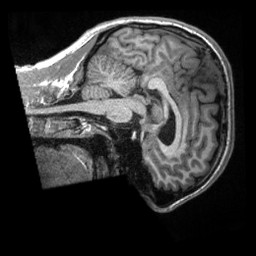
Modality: T1w
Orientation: sagittal
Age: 24
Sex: male
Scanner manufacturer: siemens
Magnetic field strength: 3 T
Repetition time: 2.3 s
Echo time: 0.00288 s